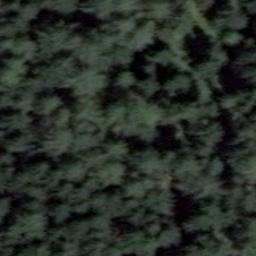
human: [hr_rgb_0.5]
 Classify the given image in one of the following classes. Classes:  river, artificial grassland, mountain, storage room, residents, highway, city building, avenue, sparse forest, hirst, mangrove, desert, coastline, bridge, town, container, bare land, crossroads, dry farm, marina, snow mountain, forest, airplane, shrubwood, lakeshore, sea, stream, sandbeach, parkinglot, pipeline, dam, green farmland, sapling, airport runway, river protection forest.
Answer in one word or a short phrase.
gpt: forest